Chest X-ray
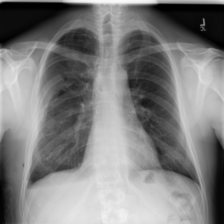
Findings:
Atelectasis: negative
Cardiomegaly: negative
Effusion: negative
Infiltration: negative
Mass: negative
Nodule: negative
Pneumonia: negative
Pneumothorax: positive
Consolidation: negative
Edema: negative
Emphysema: negative
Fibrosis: negative
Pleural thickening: negative
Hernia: negative